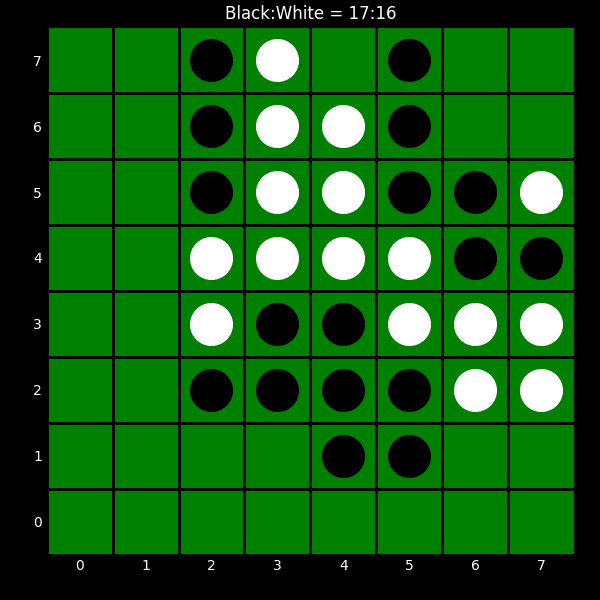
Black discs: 17
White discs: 16